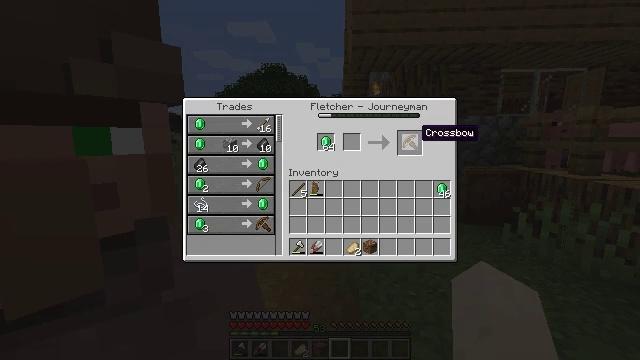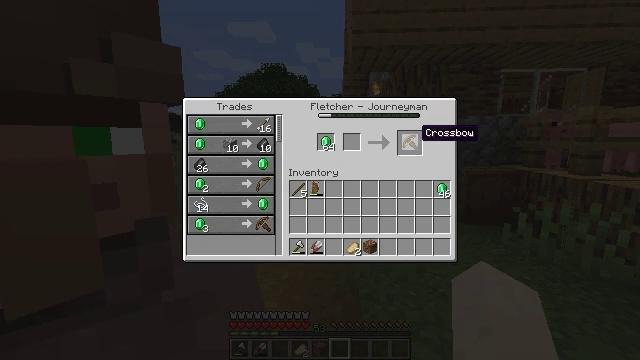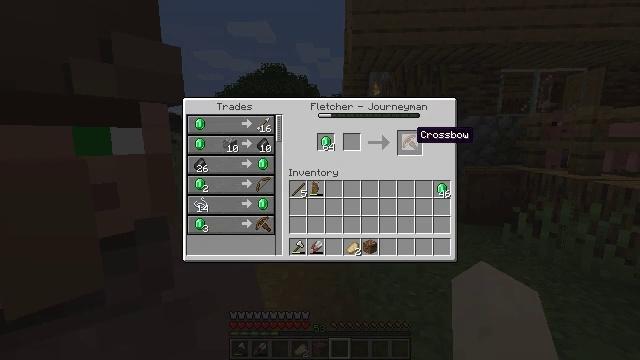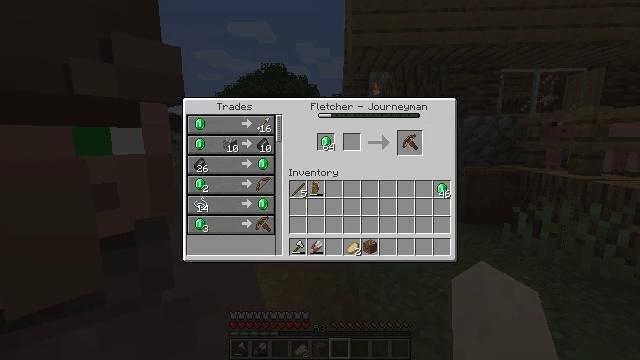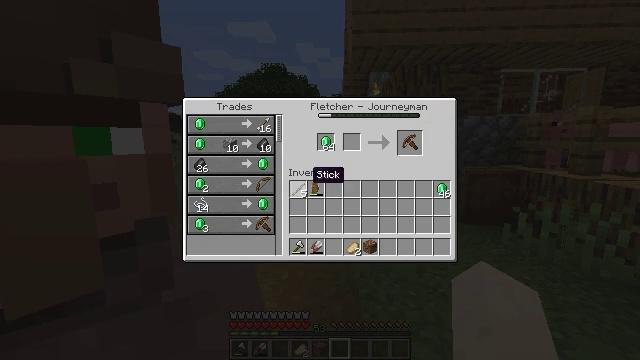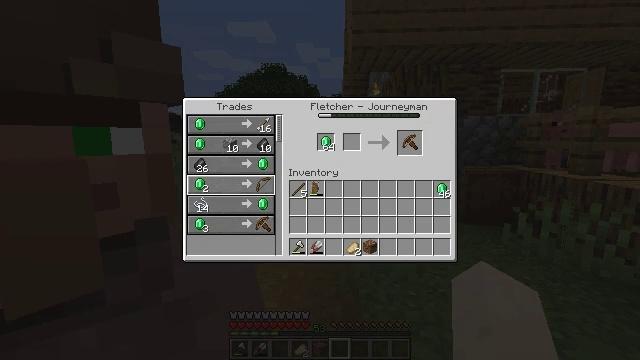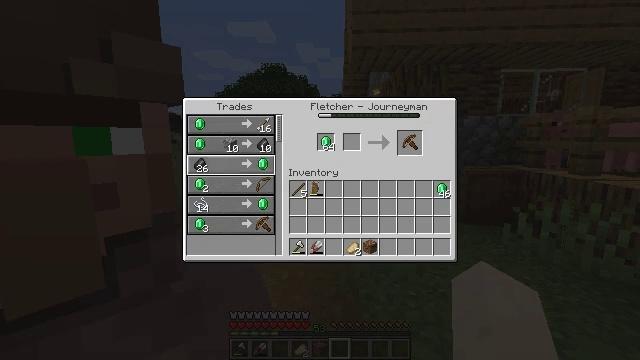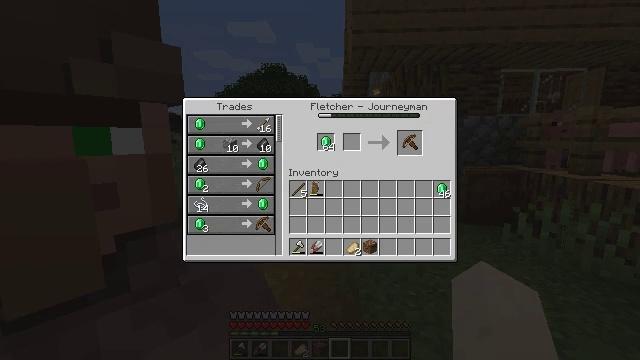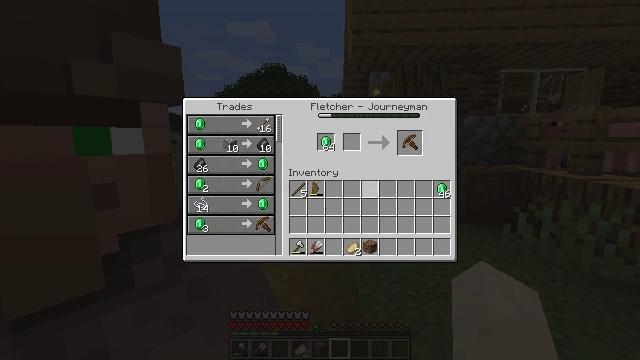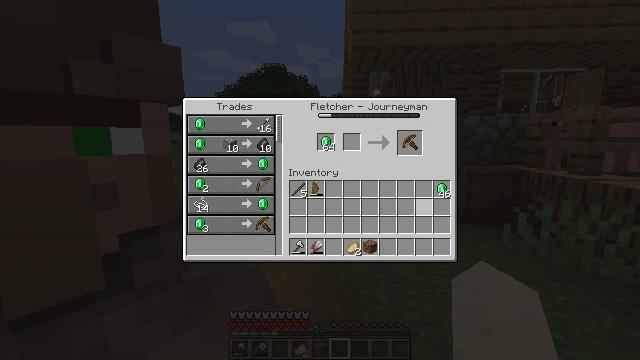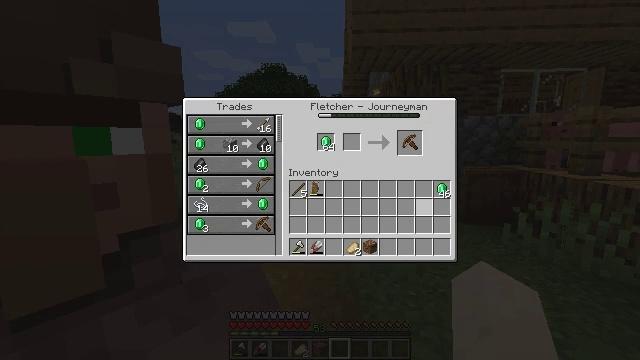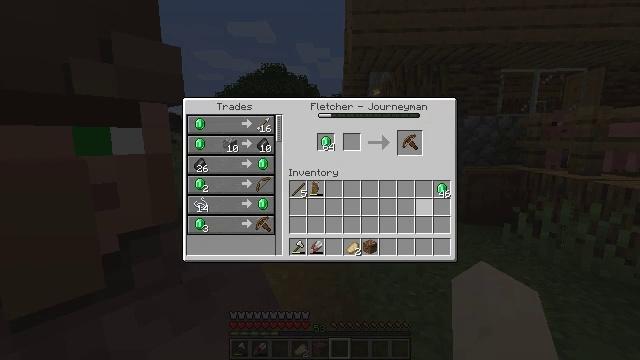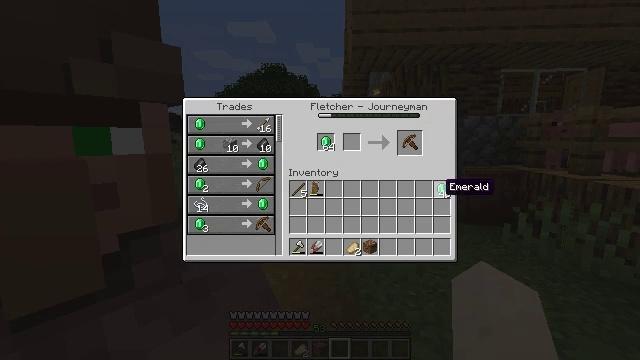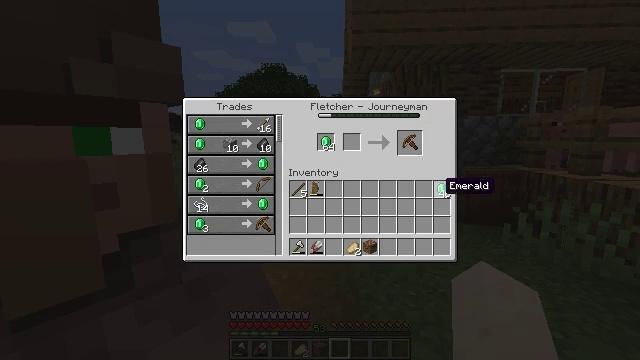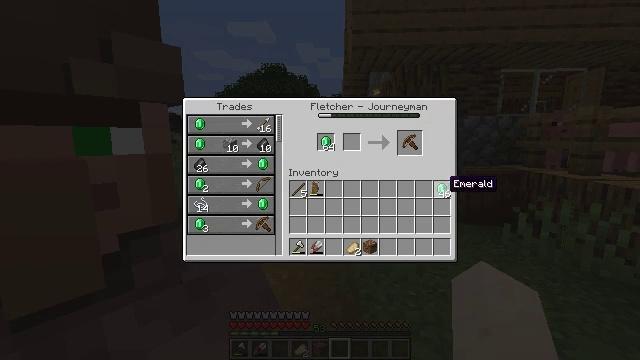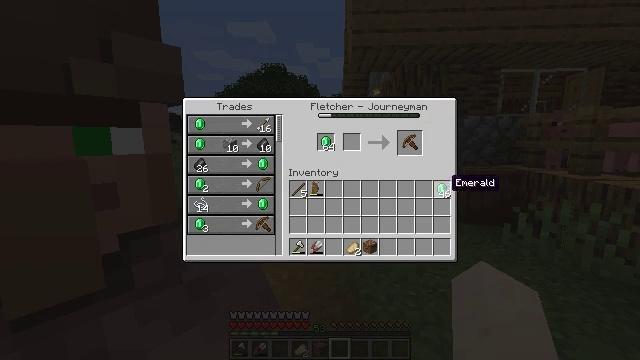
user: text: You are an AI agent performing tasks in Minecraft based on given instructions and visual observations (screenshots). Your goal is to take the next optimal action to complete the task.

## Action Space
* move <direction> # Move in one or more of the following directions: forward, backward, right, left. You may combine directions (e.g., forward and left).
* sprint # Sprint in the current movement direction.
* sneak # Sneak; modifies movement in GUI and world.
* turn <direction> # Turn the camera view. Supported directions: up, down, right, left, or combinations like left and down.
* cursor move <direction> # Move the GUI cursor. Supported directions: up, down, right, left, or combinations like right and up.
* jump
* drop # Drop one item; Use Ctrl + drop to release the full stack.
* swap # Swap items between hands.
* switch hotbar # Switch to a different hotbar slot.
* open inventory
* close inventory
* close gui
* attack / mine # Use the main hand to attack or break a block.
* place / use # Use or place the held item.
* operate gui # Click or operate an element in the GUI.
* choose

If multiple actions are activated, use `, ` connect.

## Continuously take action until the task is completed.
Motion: motion action
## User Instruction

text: Craft the crossbow using sticks, iron, string, and a tripwire hook.
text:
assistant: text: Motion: no_op
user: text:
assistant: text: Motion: no_op
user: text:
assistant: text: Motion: cursor move left and down
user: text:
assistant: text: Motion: cursor move left and down
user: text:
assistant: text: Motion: cursor move left
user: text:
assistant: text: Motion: cursor move right and up
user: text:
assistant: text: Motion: cursor move right
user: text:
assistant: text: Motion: cursor move right and down
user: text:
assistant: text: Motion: cursor move right and down
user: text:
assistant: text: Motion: cursor move right
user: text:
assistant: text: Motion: no_op
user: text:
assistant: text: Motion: cursor move right
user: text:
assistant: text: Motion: no_op
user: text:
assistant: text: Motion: no_op
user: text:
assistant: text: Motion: no_op
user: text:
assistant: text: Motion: operate gui
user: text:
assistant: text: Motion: operate gui
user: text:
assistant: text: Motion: cursor move left
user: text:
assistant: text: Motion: cursor move left and up
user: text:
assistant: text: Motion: cursor move left and up
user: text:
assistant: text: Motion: no_op
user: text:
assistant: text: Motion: no_op
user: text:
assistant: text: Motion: no_op
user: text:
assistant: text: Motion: operate gui
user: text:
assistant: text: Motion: operate gui
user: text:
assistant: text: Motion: no_op
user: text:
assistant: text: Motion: no_op
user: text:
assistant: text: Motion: no_op
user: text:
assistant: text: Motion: operate gui
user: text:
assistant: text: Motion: operate gui